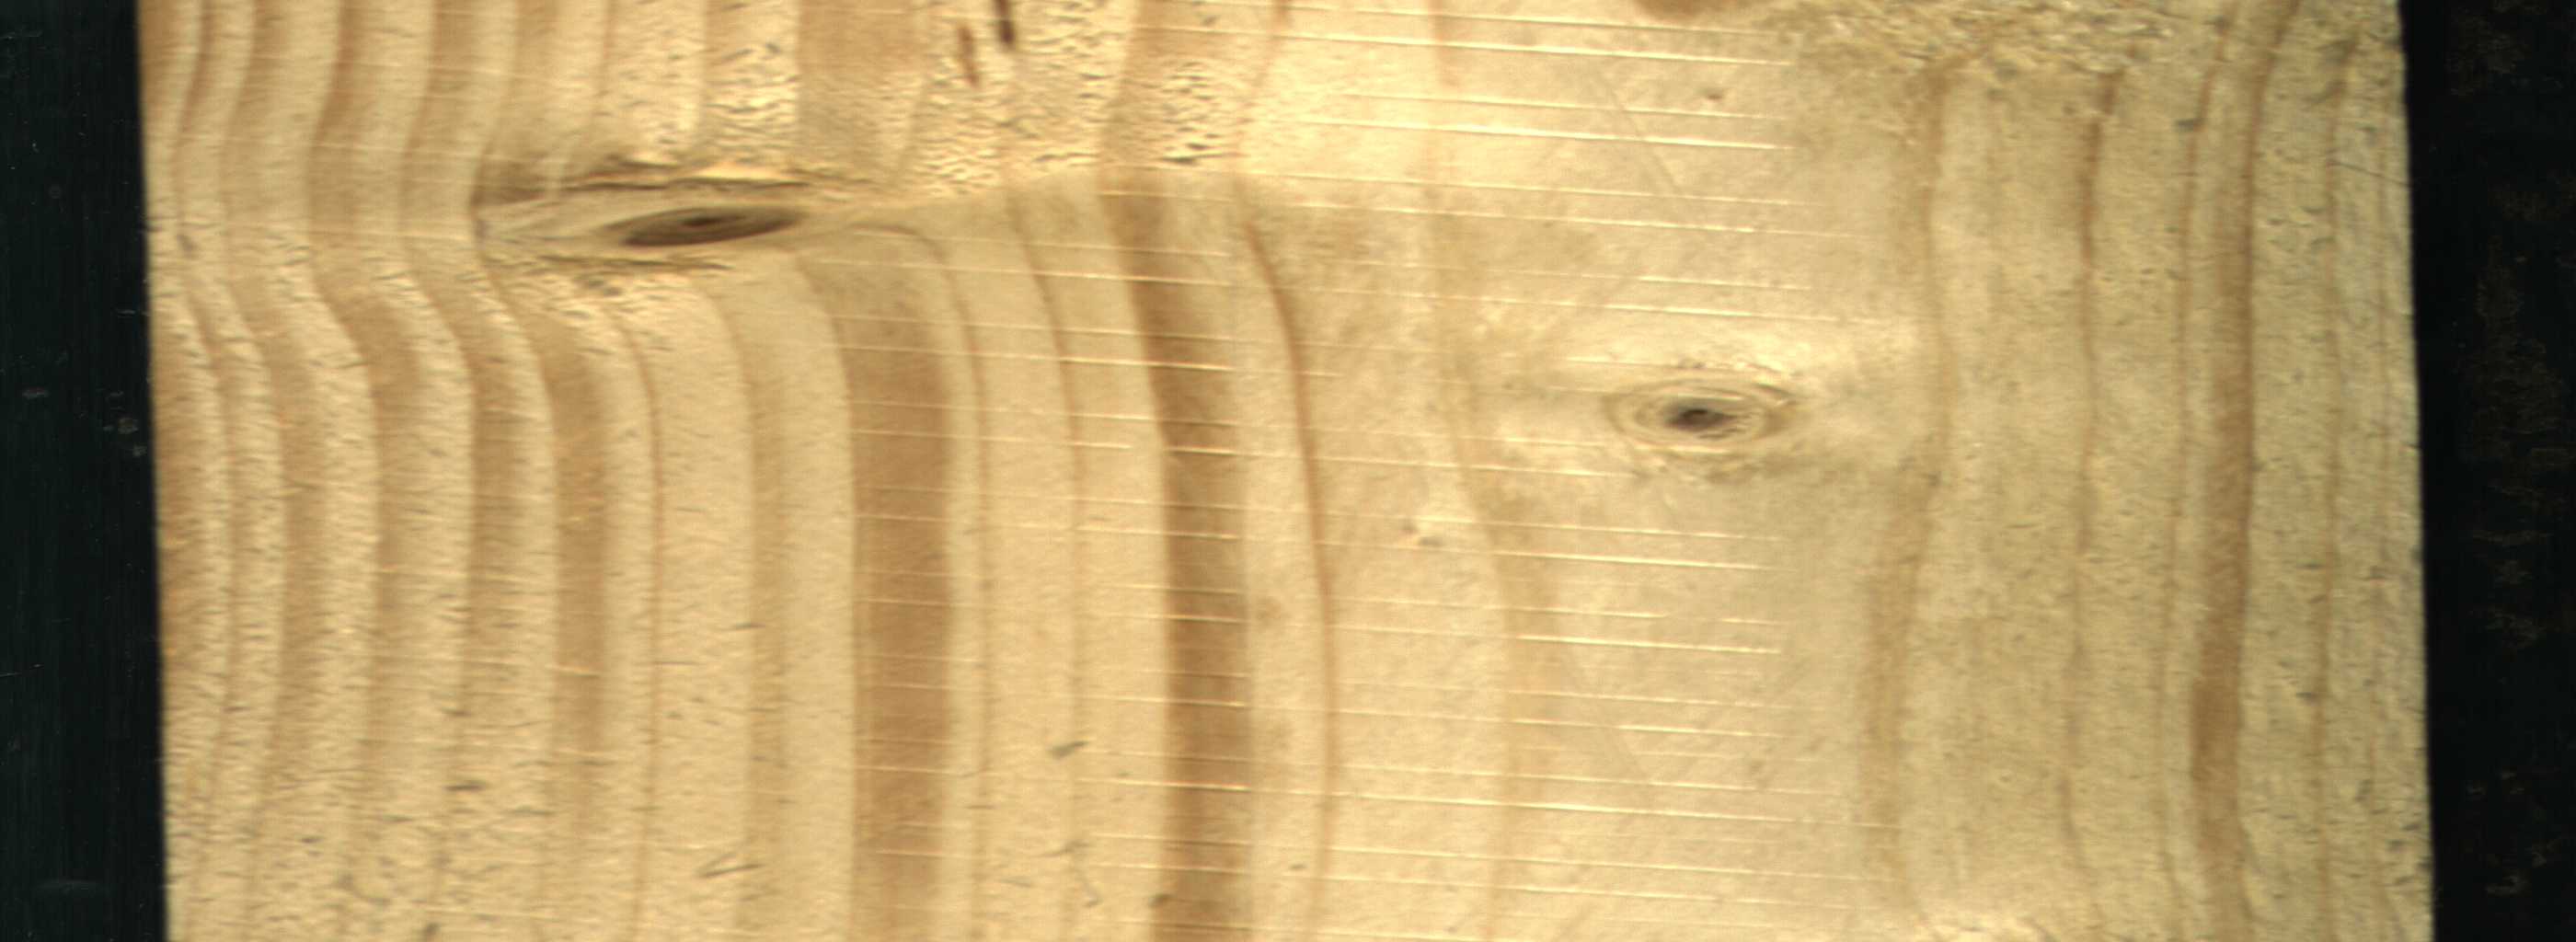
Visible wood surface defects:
resin
Live_Knot
Live_Knot